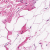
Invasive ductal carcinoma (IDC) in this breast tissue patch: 0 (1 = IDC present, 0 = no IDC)